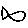
Label: fish